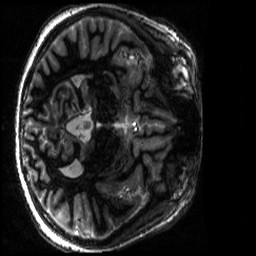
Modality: MP2RAGE
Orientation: axial
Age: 22
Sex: female
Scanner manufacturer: siemens
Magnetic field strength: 6.98 T
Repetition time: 6 s
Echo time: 0.00283 s